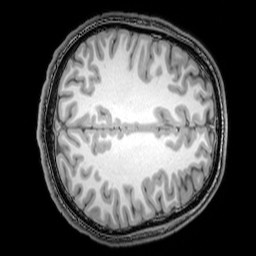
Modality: T1w
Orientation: axial
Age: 24
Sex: male
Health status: healthy
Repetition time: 0.081 s
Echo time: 0.037 s